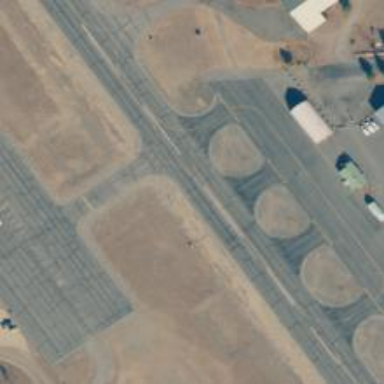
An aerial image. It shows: Image of taxiway at airport.